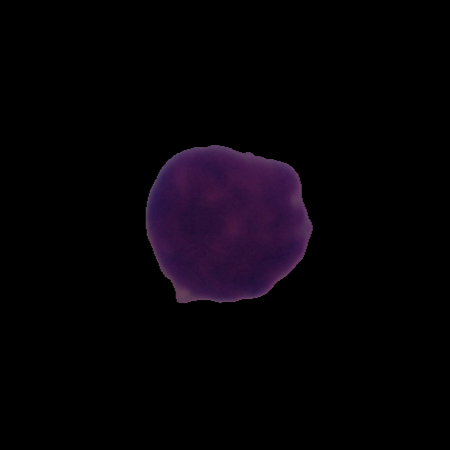
Label: healthy